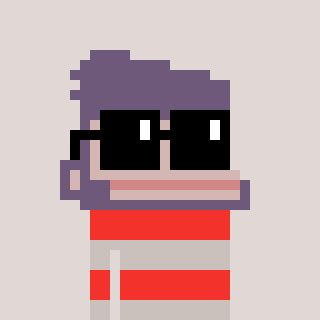
a pixel art character with square black sunglasses, a ape-shaped head and a foggrey-colored body on a warm background